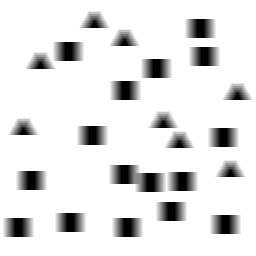
Squares: 16
Triangles: 8
Stars: 0
Total shapes: 24